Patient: sex F, age 29
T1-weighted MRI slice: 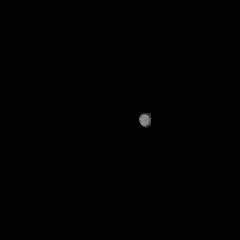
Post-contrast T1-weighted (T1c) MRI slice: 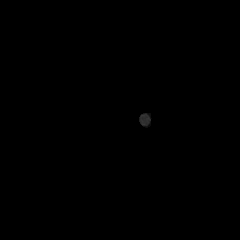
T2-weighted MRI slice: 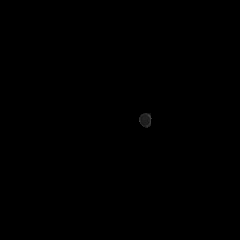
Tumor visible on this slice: no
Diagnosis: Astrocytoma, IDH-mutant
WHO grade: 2